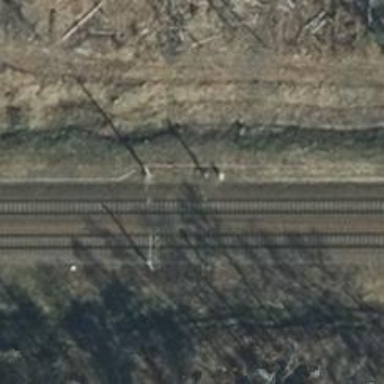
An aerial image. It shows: Milestone along the railway track with catenary mast.